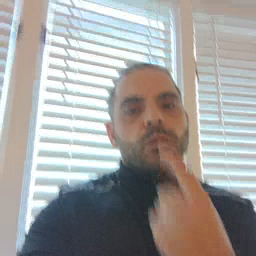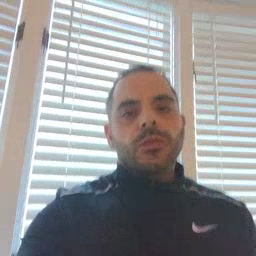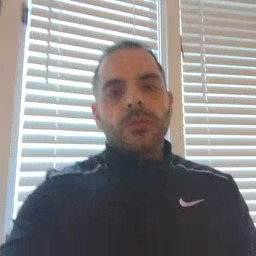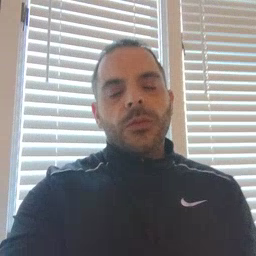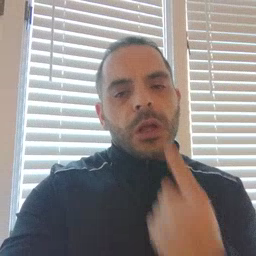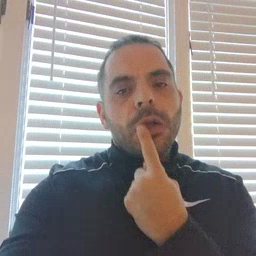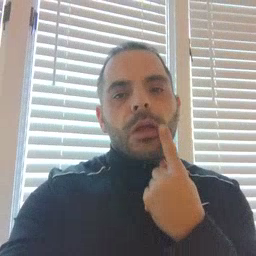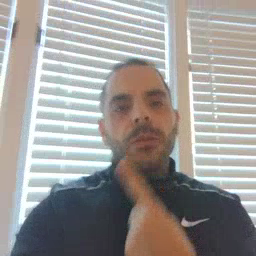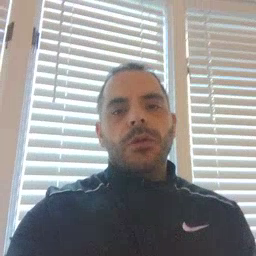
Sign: lips